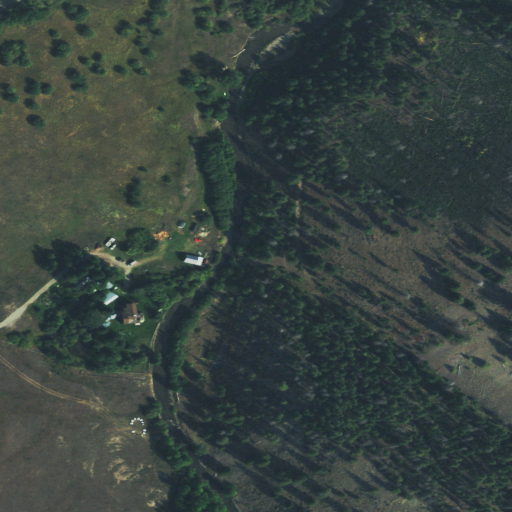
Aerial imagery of valley in Idaho named Alturas Gulch containing evergreen forest, shrub, herbaceous wetlands, pasture, woody wetlands, and open development